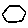
Label: hexagon